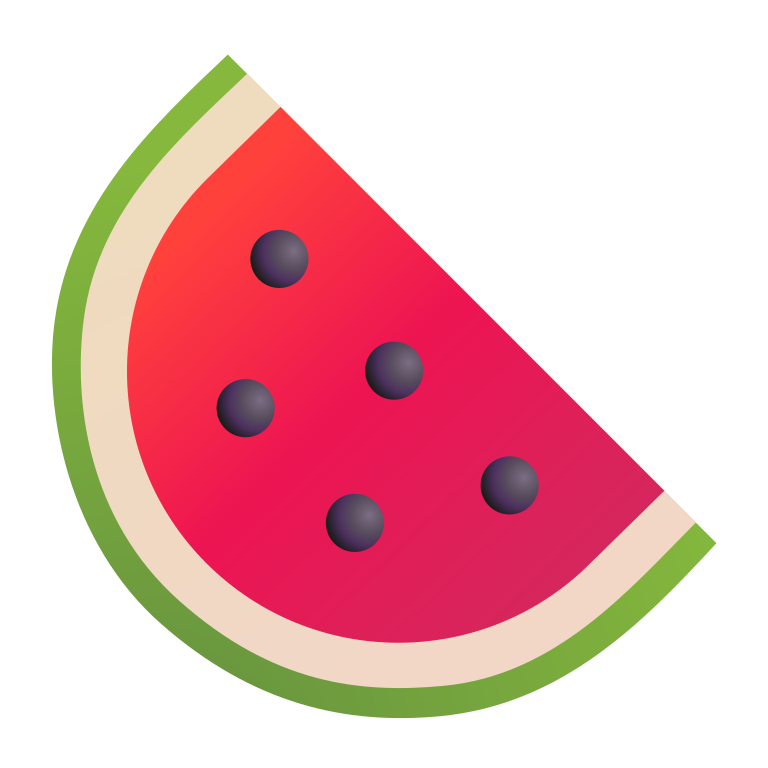
watermelon color